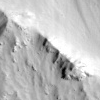
Atmospheric dust classification: not_dusty